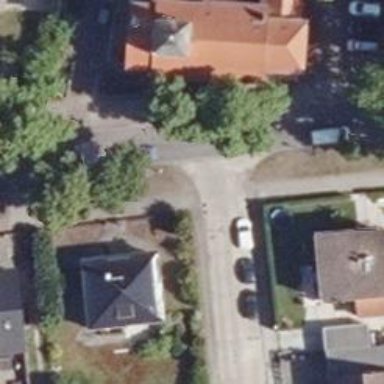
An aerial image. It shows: Residential road with asphalt surface. Both sides have sidewalks.